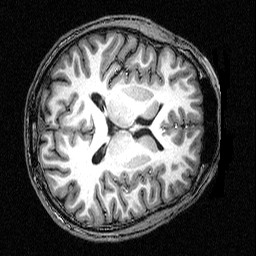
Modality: T1w
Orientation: axial
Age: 27
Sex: male
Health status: healthy
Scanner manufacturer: siemens
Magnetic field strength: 3 T
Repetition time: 2.5 s
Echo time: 0.00393 s